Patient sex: M
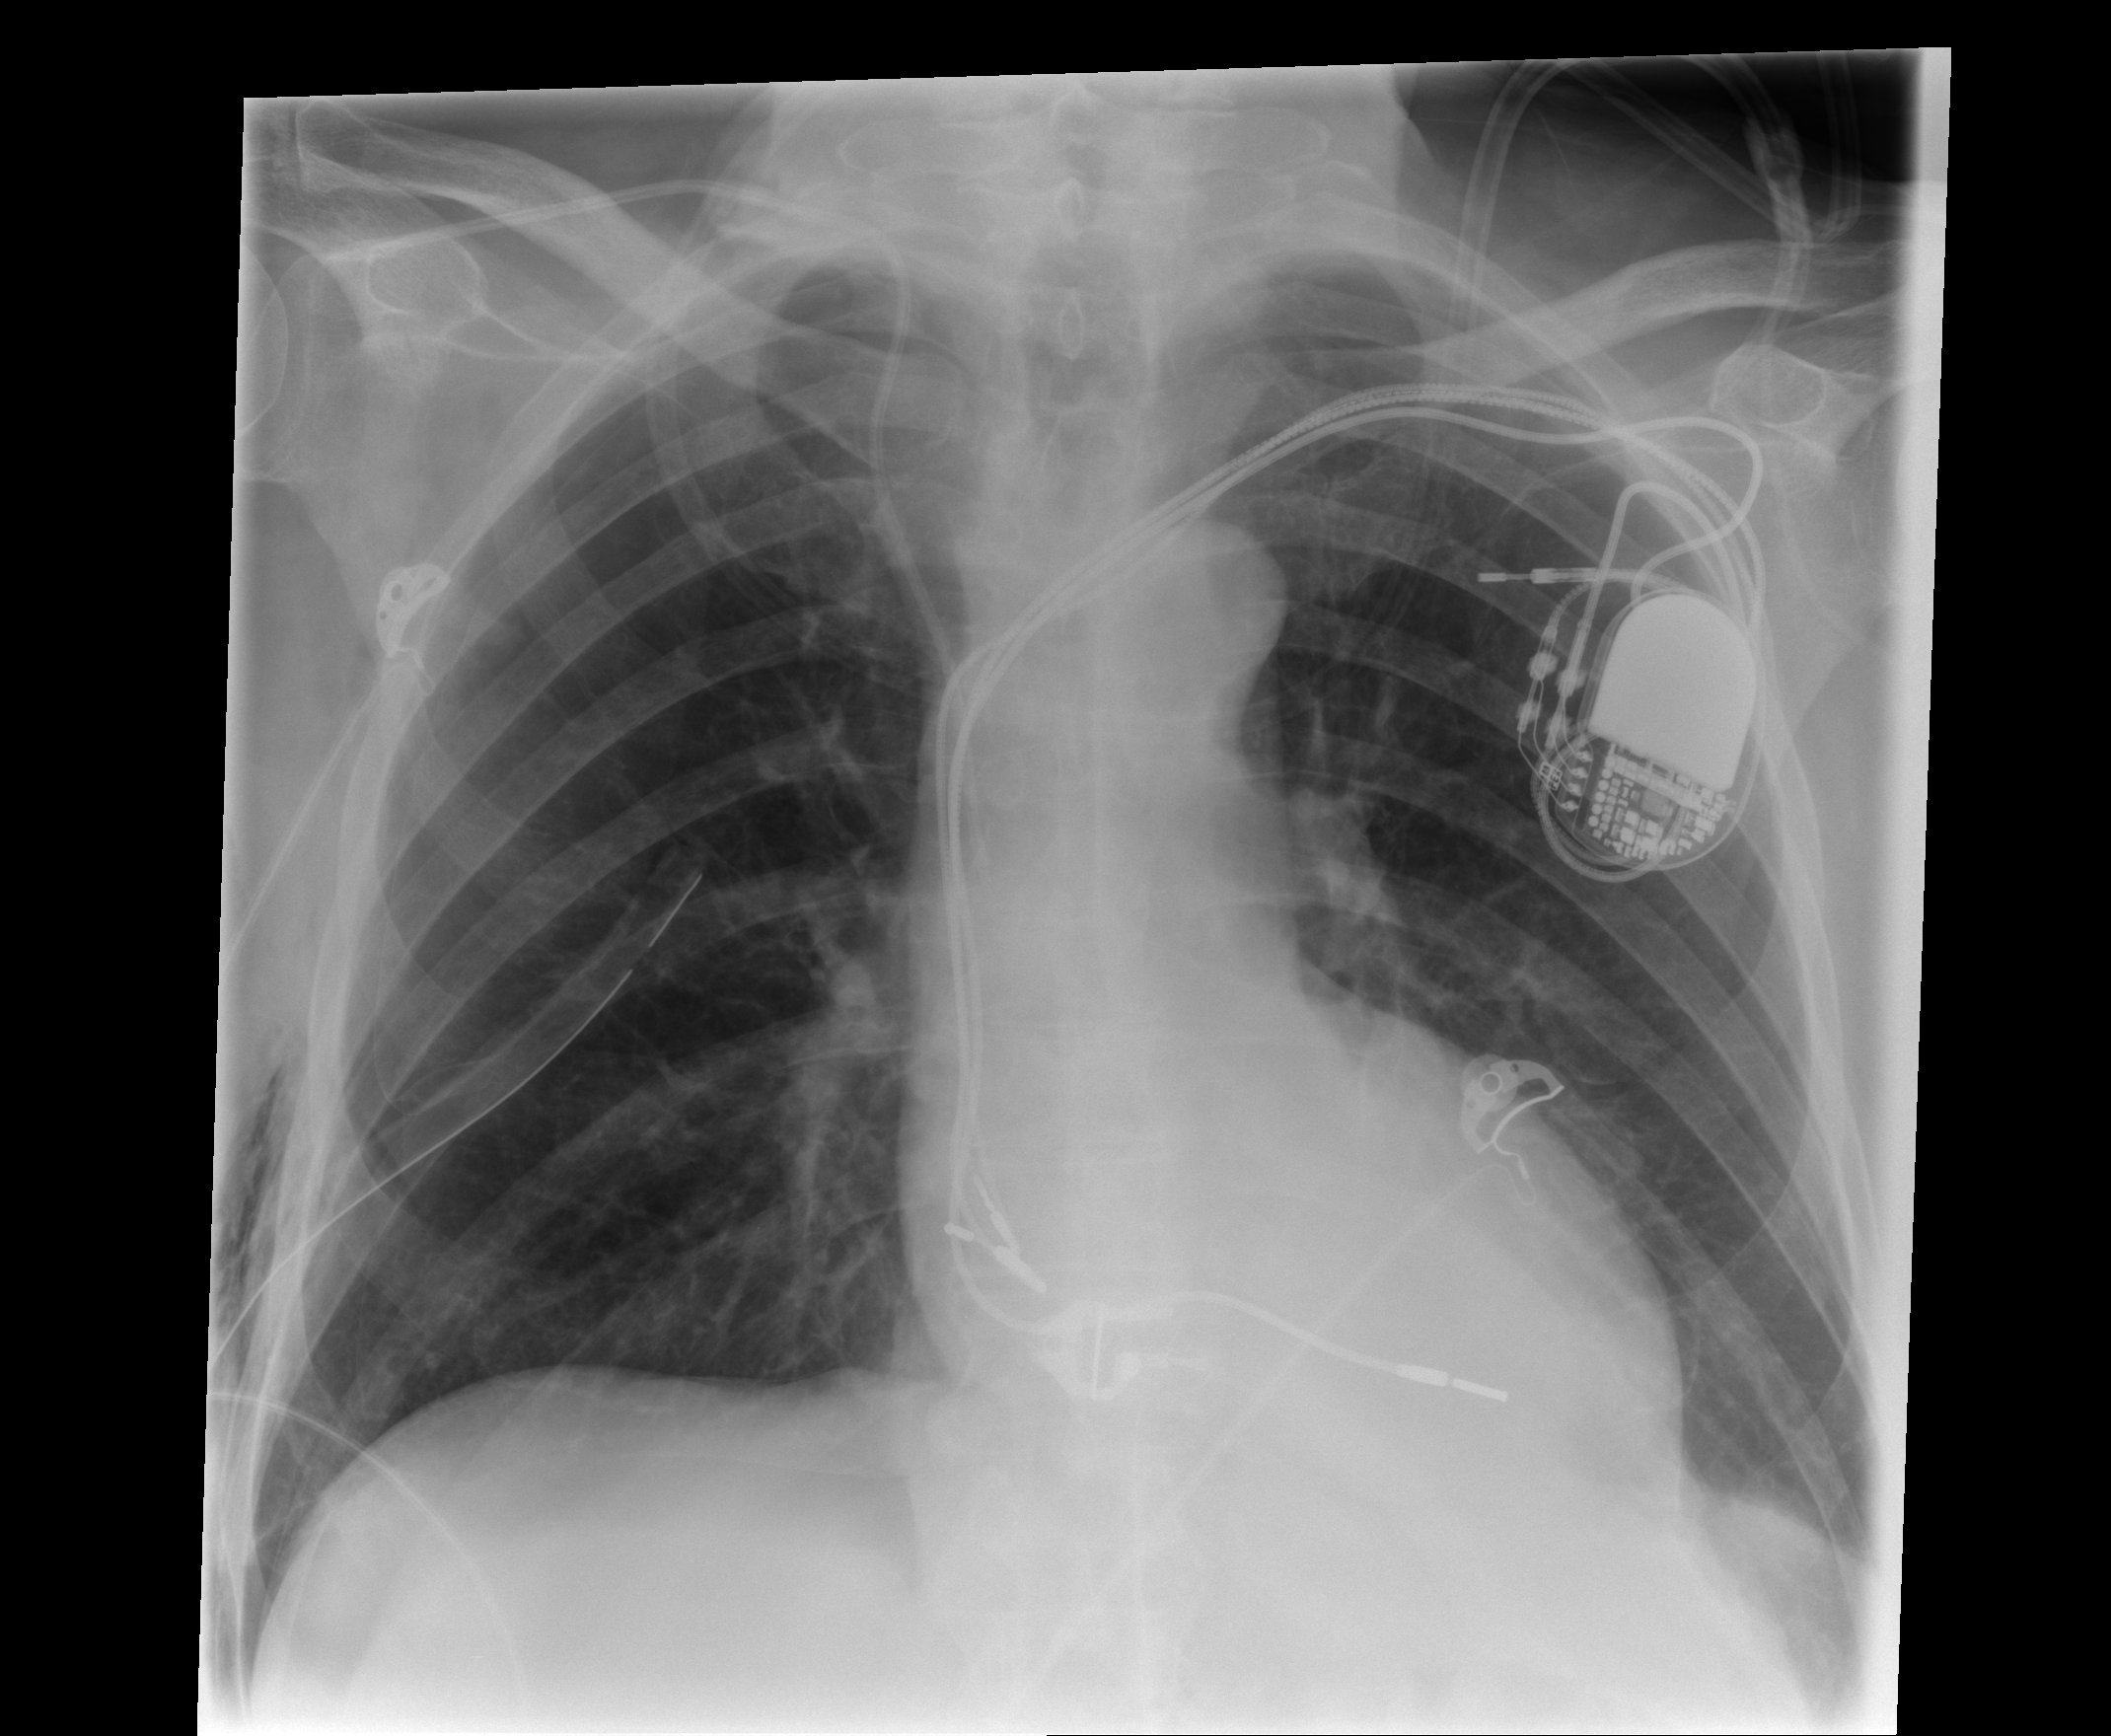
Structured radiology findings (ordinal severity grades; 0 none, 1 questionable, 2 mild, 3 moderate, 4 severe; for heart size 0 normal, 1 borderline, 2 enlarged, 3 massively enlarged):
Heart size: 0
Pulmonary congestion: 0
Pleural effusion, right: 0
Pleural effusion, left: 0
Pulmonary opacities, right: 0
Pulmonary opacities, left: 0
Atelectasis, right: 2
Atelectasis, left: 2